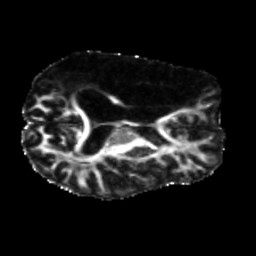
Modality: FA
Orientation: axial
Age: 40
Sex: male
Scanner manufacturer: siemens
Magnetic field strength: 3 T
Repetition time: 5.25 s
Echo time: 0.08 s